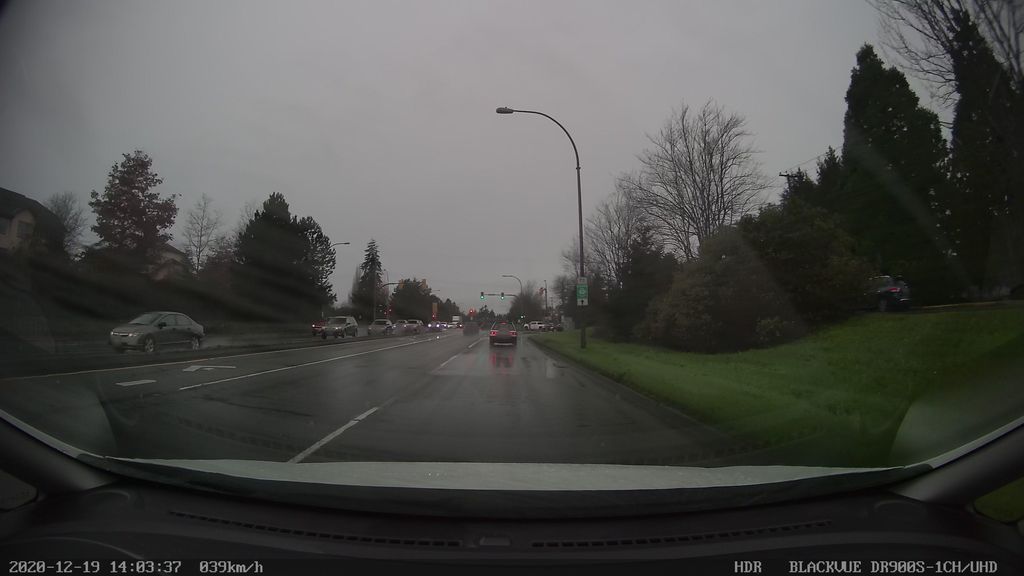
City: victoria